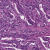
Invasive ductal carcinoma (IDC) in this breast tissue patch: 1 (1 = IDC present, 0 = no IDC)